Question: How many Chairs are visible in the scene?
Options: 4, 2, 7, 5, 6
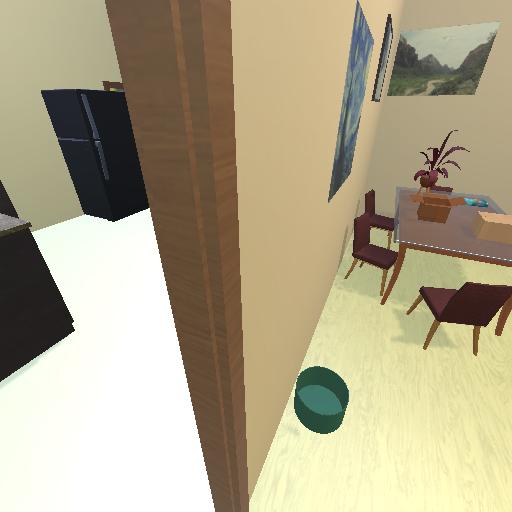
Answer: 4